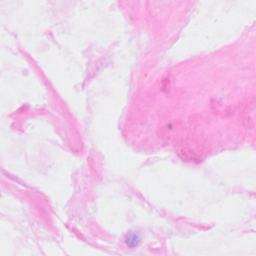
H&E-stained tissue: Breast